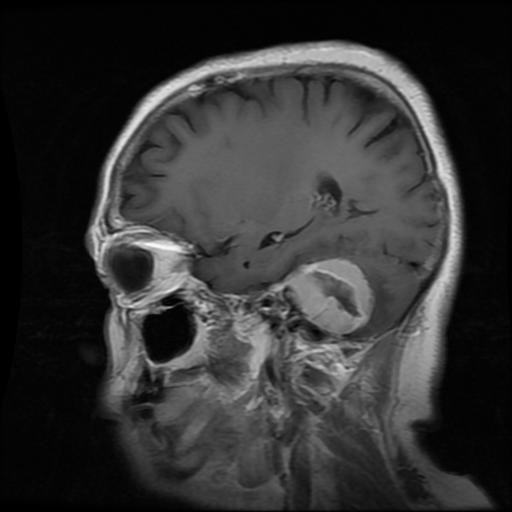
Label: meningioma